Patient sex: M
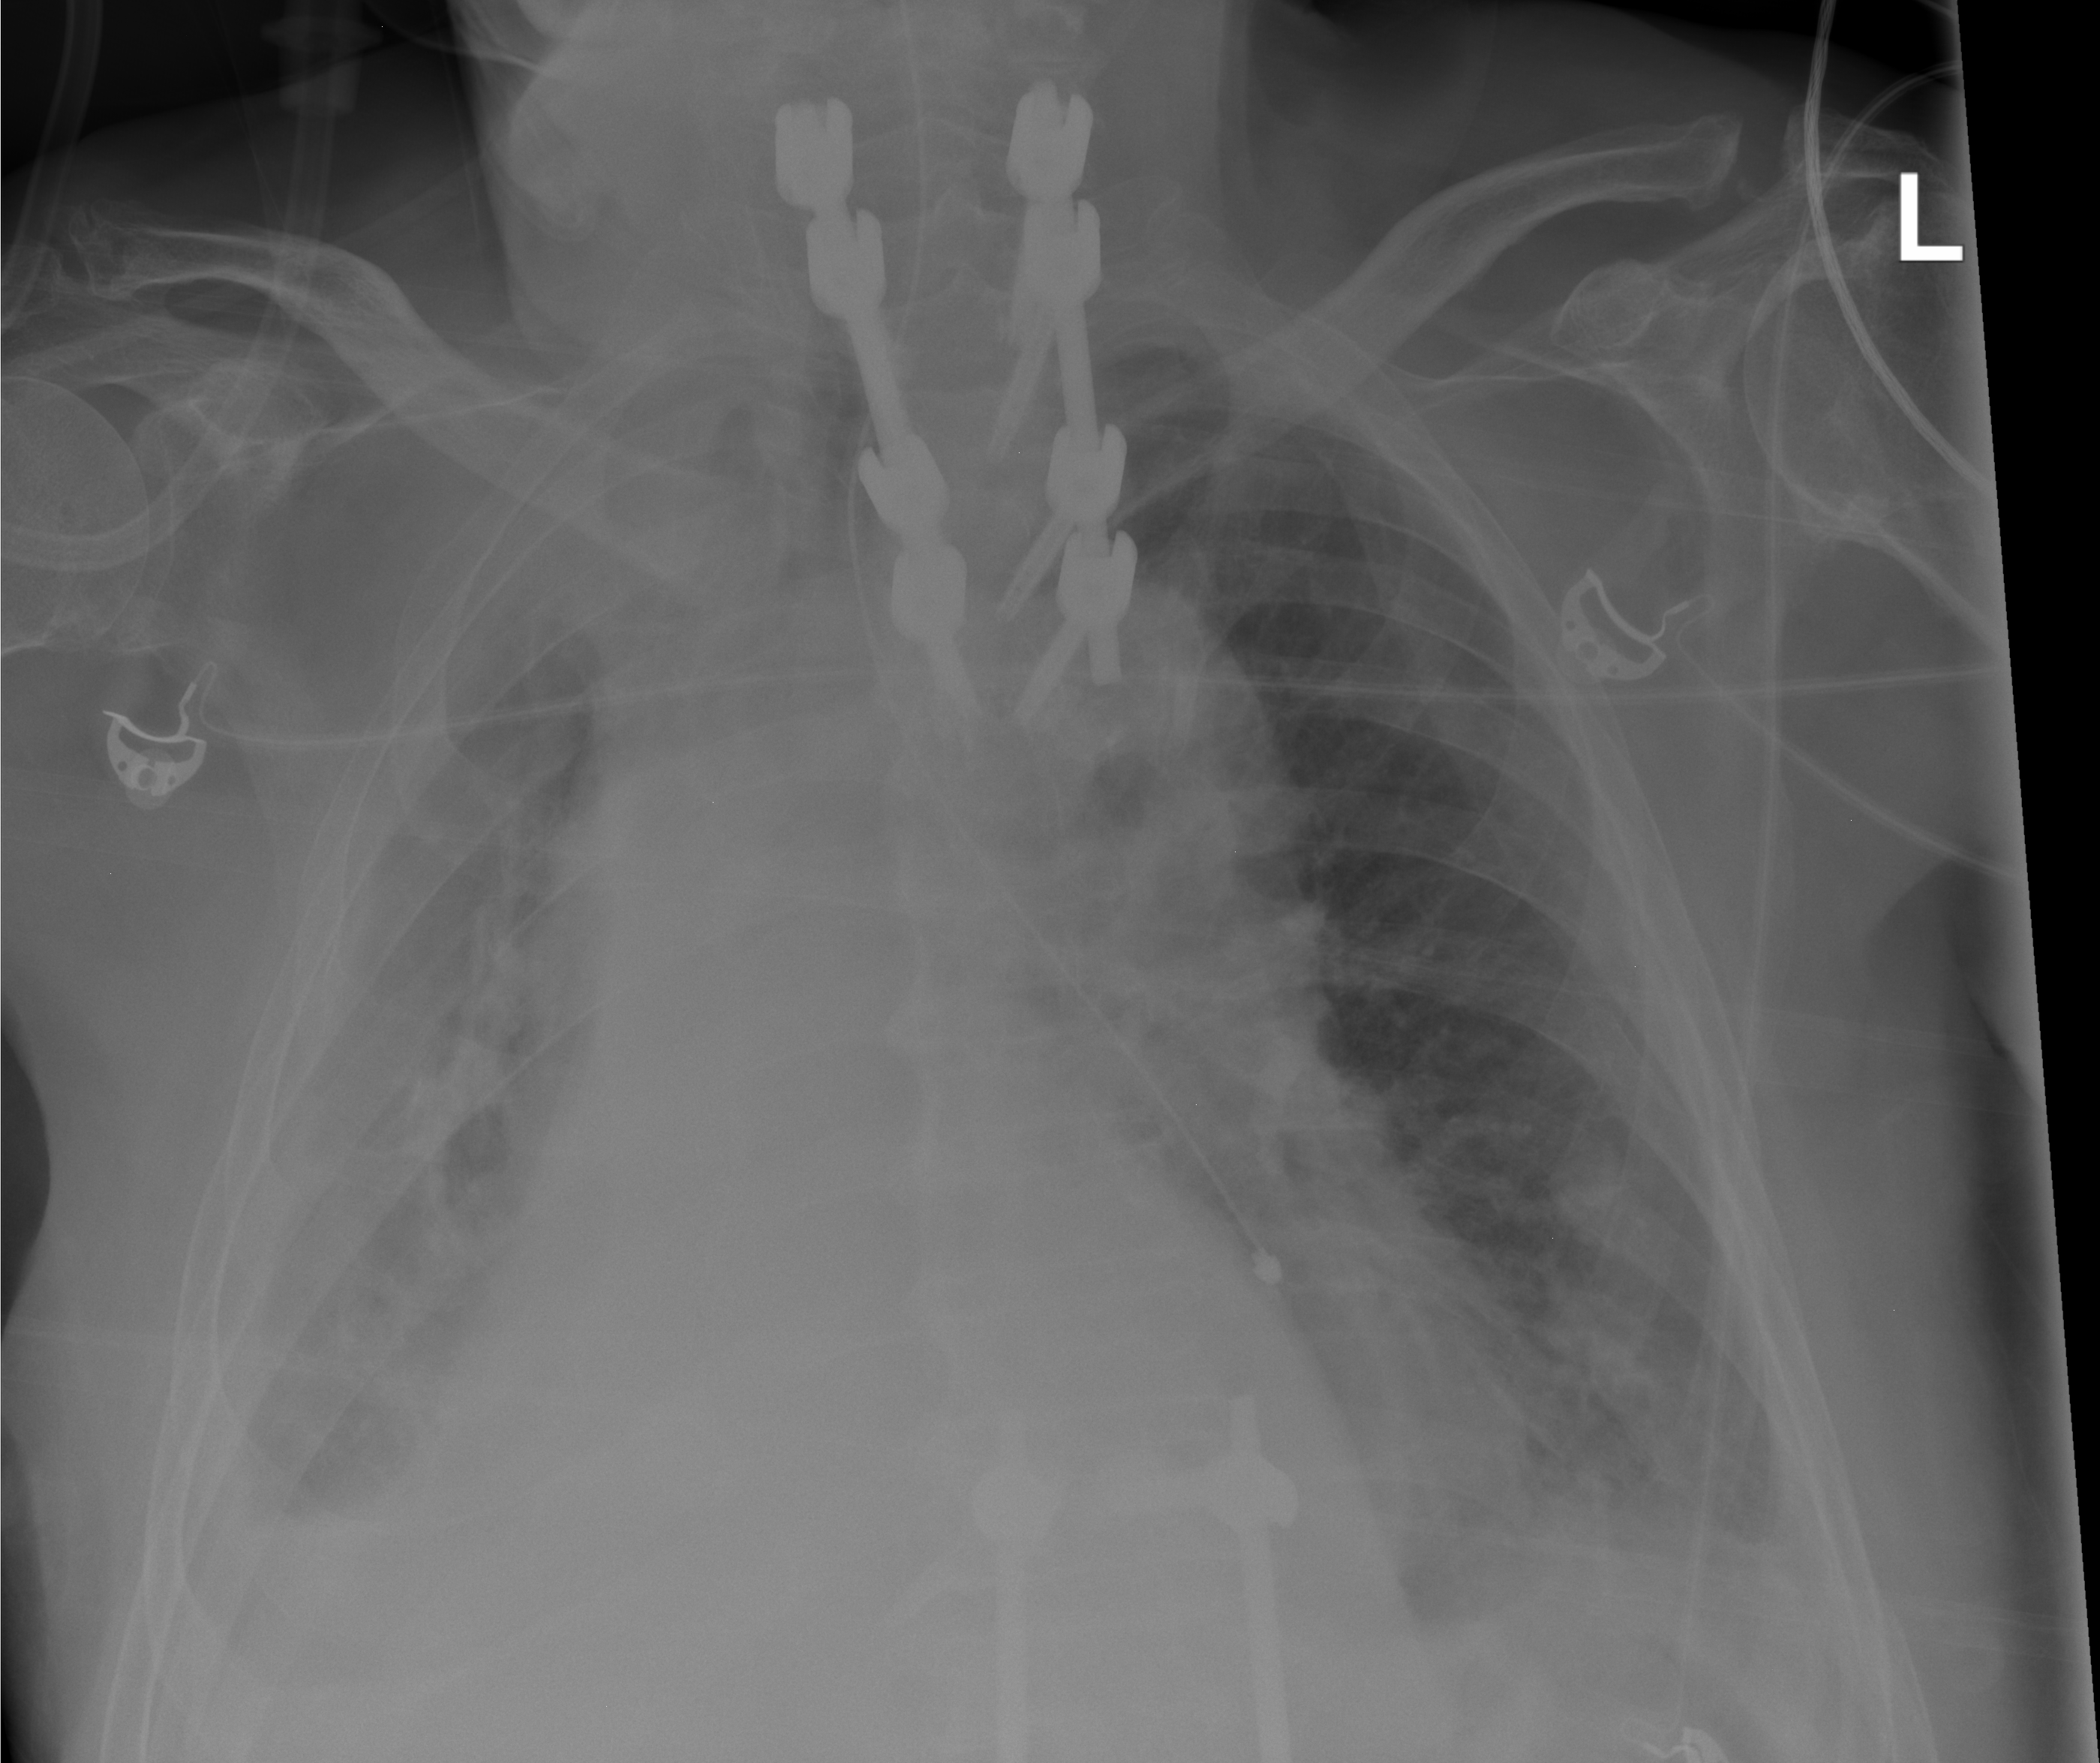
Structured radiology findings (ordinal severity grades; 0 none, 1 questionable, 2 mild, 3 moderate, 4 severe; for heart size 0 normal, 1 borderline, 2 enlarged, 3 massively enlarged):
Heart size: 1
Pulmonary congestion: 0
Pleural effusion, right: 2
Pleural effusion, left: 2
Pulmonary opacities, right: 2
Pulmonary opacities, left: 3
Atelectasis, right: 2
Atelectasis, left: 2